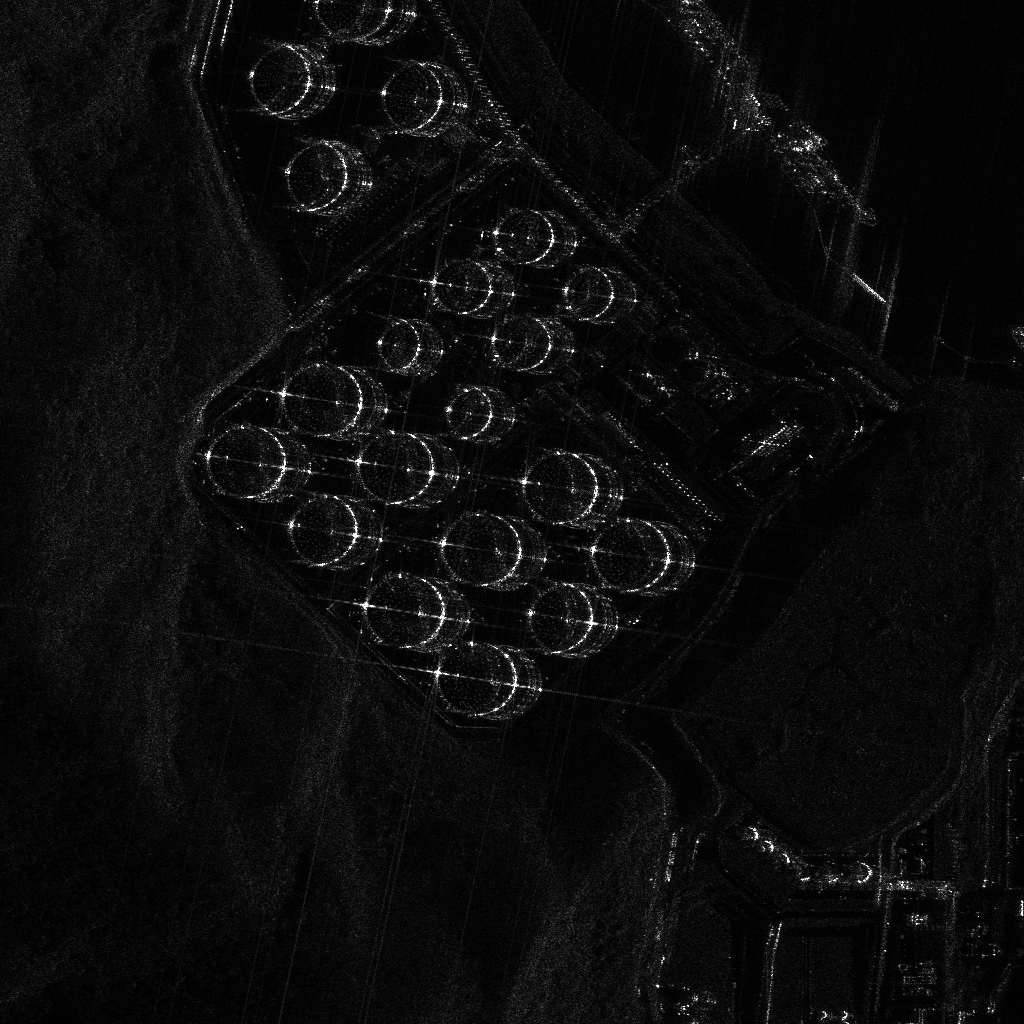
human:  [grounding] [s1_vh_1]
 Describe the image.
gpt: In the satellite image, there is  <ref>1 large ore-oil </ref> <box>[[58, 6, 92, 14, 52]]</box> located at top right.